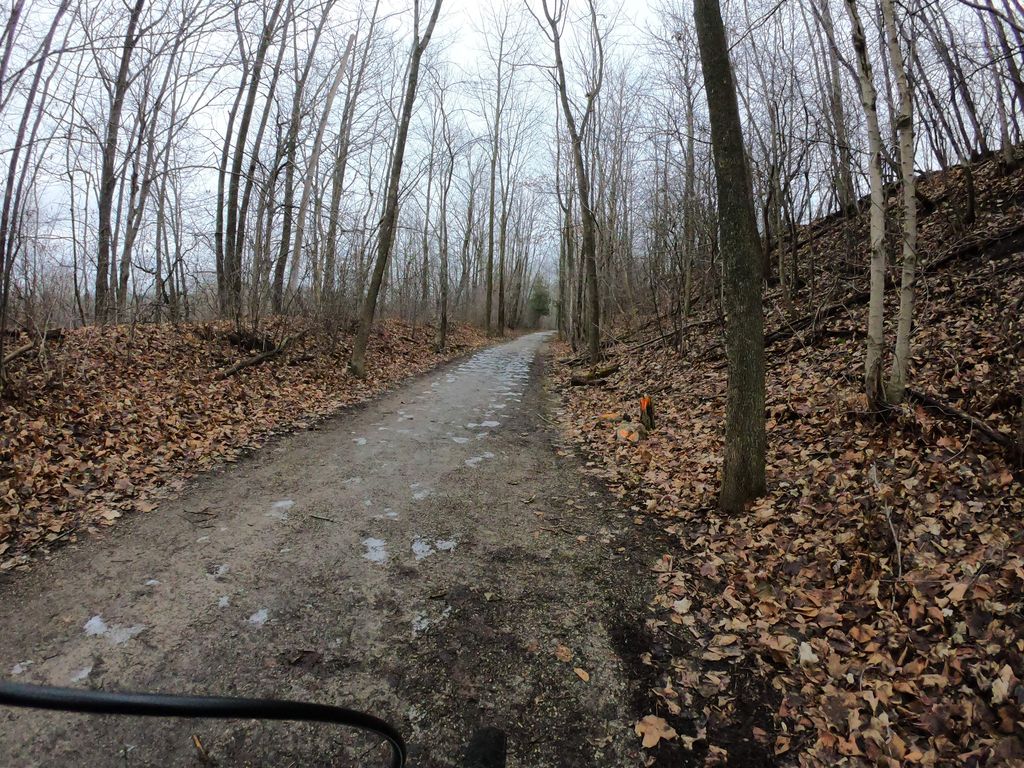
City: kitchener-waterloo